Question: I want to build a simple app using 'webview_flutter' with no 'AppBar', with a static URL, and just a simple 'floatingActionButton' on the bottom of the screen to navigate to the previous page, but I don't know how to do it.
Can someone just give me some guidelines so I can try to make the button do what it is supposed to do?
Here's an image of the app with the button:

I dunno what to try, but I'm trying to learn, sry about that =D
This is my whole code:
=)
'''
import 'package:flutter/material.dart';
import 'package:webview_flutter/webview_flutter.dart';
import 'package:flutter/services.dart';
import 'dart:async';
void main () {
runApp(MaterialApp(
title: 'Something',
home: AplicativoB2b(),
debugShowCheckedModeBanner: false,
));
SystemChrome.setEnabledSystemUIOverlays ([]);
}
class AplicativoB2b extends StatefulWidget {
@override
_AplicativoB2bState createState() => _AplicativoB2bState();
}
class _AplicativoB2bState extends State<AplicativoB2b> {
Completer<WebViewController> _controller = Completer<WebViewController>();
@override
Widget build(BuildContext context) {
return Scaffold(
body: WebView(
initialUrl: 'https://google.com',
javascriptMode: JavascriptMode.unrestricted,
onWebViewCreated: (WebViewController webViewController) {
_controller.complete(webViewController);
},
),
floatingActionButton: FloatingActionButton(
onPressed: () {
//HELP ME HERE!! =(
},
child: const Icon(Icons.arrow_back),
backgroundColor: Colors.black,
),
// bottomNavigationBar: BottomAppBar(color: Colors.white, child: Container(height: 50.0),),
// floatingActionButtonLocation: FloatingActionButtonLocation.endDocked,
);
}
}
'''
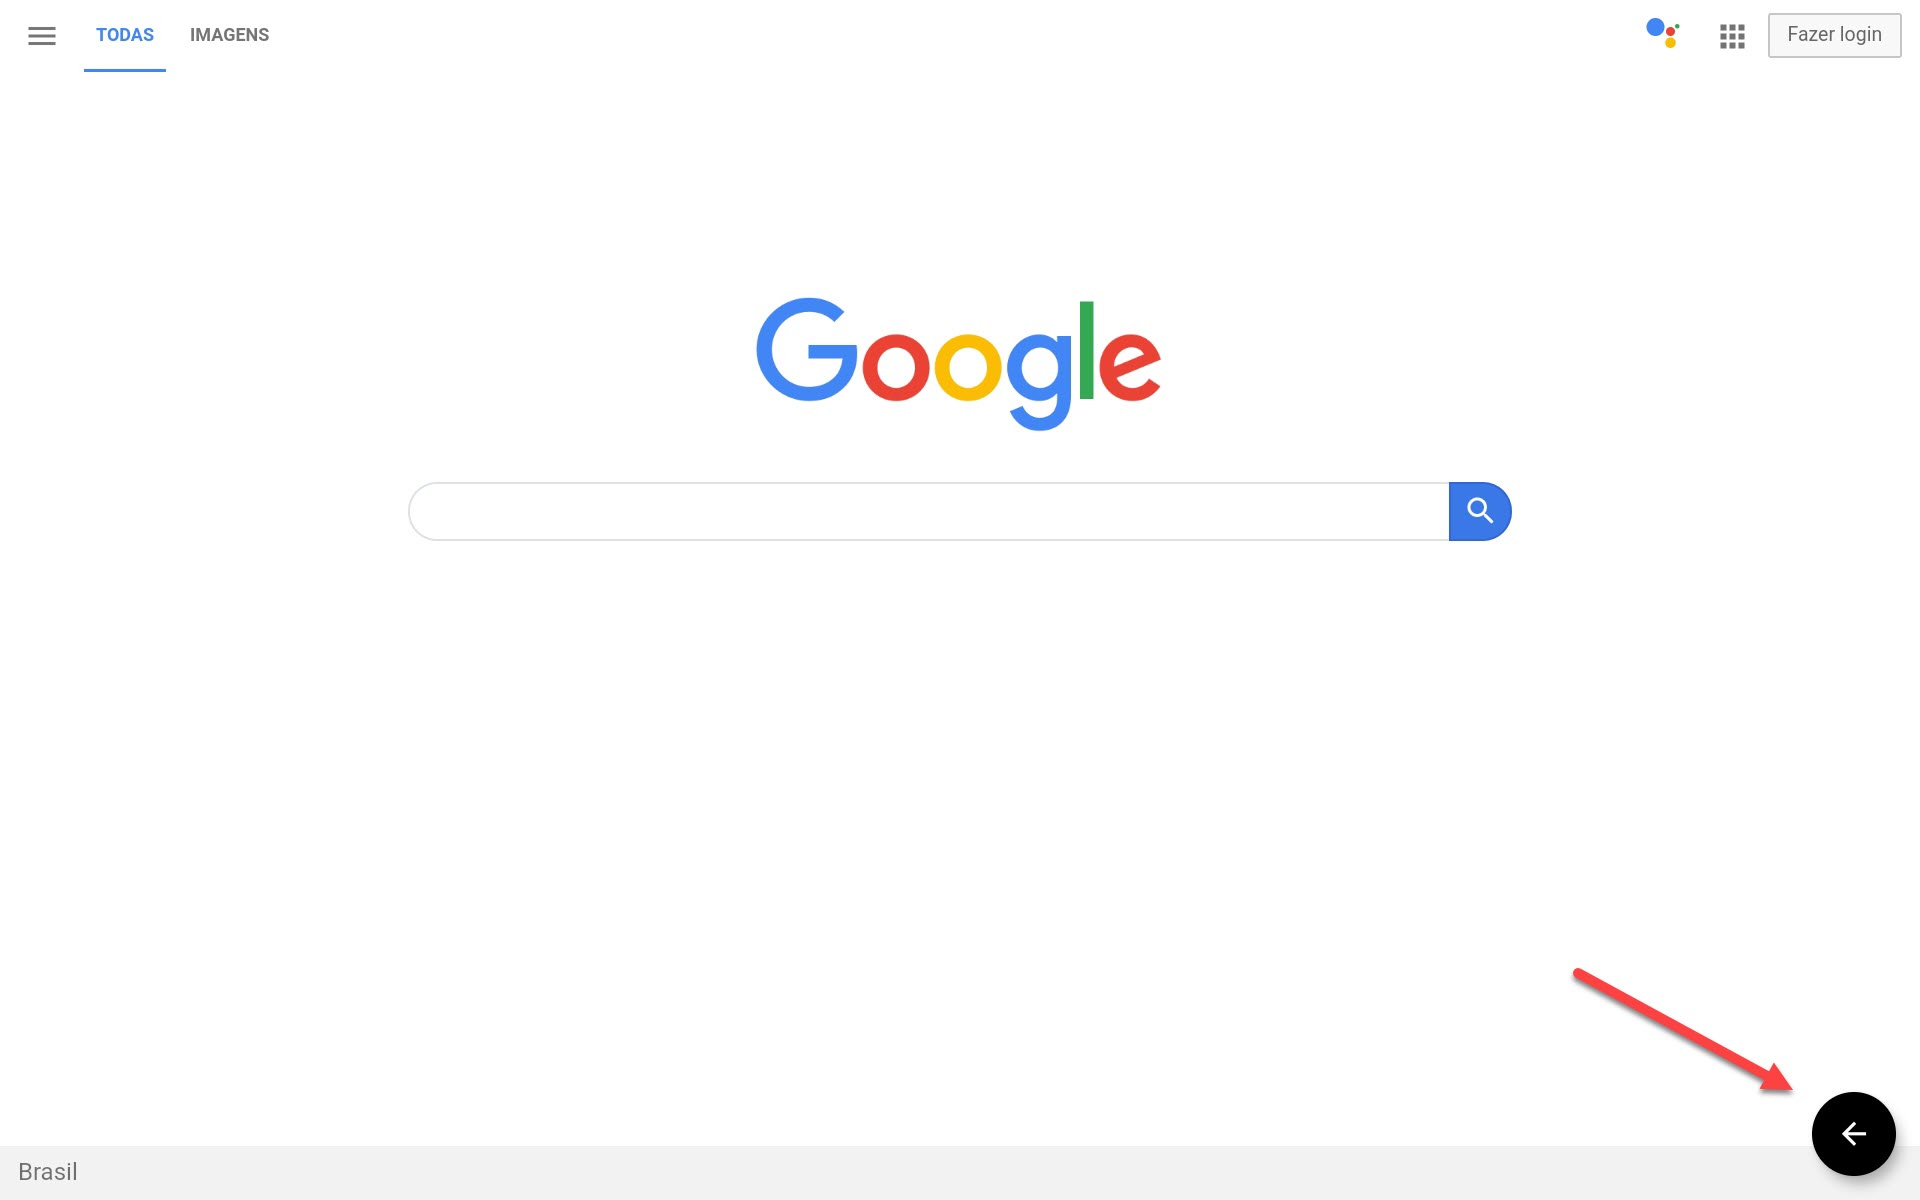
Answer: I did it! =D
It might look simple to lots of people haha, but for someone who never touched this kind of stuff before, I'm very proud of my ninja Ctrl C + Ctrl V. Just kidding, I looked at loads of exemples and tried this and it workd, if anyone has any suggestions I'd aprecciate it! =)
Here's what I did:
'''
import 'package:flutter/material.dart';
import 'package:webview_flutter/webview_flutter.dart';
import 'package:flutter/services.dart';
import 'dart:async';
void main () {
runApp(MaterialApp(
title: 'Something',
home: AplicativoB2b(),
debugShowCheckedModeBanner: false,
));
SystemChrome.setEnabledSystemUIOverlays ([]);
}
class AplicativoB2b extends StatefulWidget {
@override
_AplicativoB2bState createState() => _AplicativoB2bState();
}
class _AplicativoB2bState extends State<AplicativoB2b> {
Completer<WebViewController> _controller = Completer<WebViewController>();
@override
Widget build(BuildContext context) {
return Scaffold(
body: WebView(
initialUrl: 'https://google.com',
javascriptMode: JavascriptMode.unrestricted,
onWebViewCreated: (WebViewController webViewController) {
_controller.complete(webViewController);
},
),
floatingActionButton: NavigationControls(_controller.future), // <-- added this
);
}
}
'''
And the class I used for the 'floatingActionButton'.
'''
class NavigationControls extends StatelessWidget {
const NavigationControls(this._webViewControllerFuture)
: assert(_webViewControllerFuture != null);
final Future<WebViewController> _webViewControllerFuture;
@override
Widget build(BuildContext context) {
return FutureBuilder<WebViewController>(
future: _webViewControllerFuture,
builder:
(BuildContext context, AsyncSnapshot<WebViewController> snapshot) {
final bool webViewReady =
snapshot.connectionState == ConnectionState.done;
final WebViewController controller = snapshot.data;
return FloatingActionButton.extended(
onPressed: !webViewReady
? null
: () => navigate(context, controller, goBack: true),
icon: Icon(Icons.arrow_back),
backgroundColor: Colors.black,
label: Text("Voltar"),
);
},
);
}
navigate(BuildContext context, WebViewController controller,
{bool goBack: false}) async {
bool canNavigate =
goBack ? await controller.canGoBack() : await controller.canGoForward();
if (canNavigate) {
goBack ? controller.goBack() : controller.goForward();
} else {
Scaffold.of(context).showSnackBar(
SnackBar(
content: Text("Sem historico anterior")),
);
}
}
}
'''
That's basically the whole code. Flutter is cool and easy to lean when you really want it.
Thx to all!